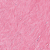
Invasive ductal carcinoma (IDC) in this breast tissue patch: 0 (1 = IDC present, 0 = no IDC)